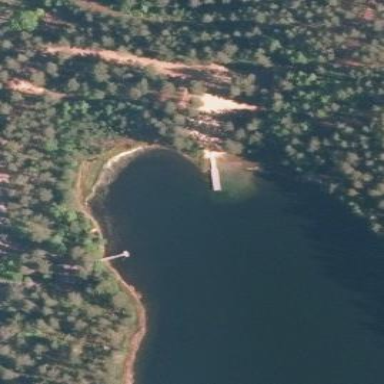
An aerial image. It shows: Swimming area for leisure and sport activities.